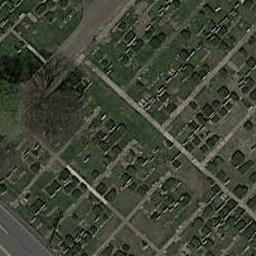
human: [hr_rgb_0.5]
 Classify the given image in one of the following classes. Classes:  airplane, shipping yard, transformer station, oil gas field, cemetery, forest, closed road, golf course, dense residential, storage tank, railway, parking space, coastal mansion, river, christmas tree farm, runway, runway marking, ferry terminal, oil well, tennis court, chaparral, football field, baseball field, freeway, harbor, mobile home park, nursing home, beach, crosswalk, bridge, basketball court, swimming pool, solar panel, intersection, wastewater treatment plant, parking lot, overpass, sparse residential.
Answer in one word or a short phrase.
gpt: cemetery